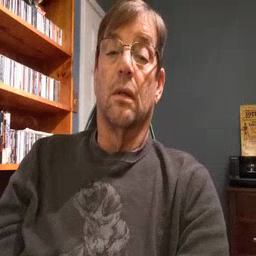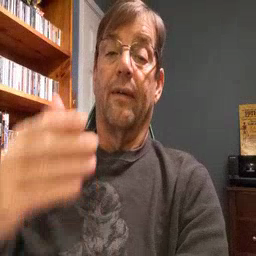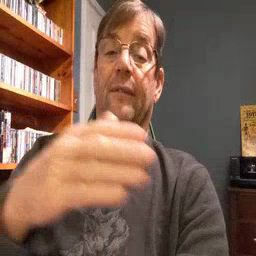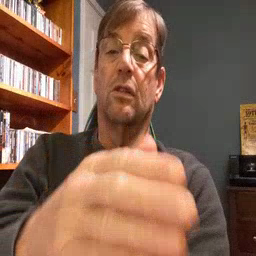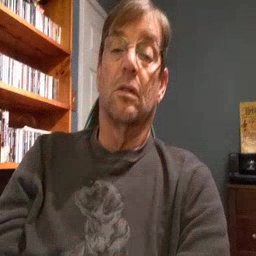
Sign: fish